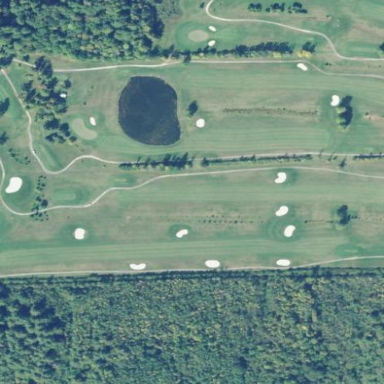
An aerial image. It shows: Golf course surrounded by greenery.